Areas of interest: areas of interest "Commercial service"
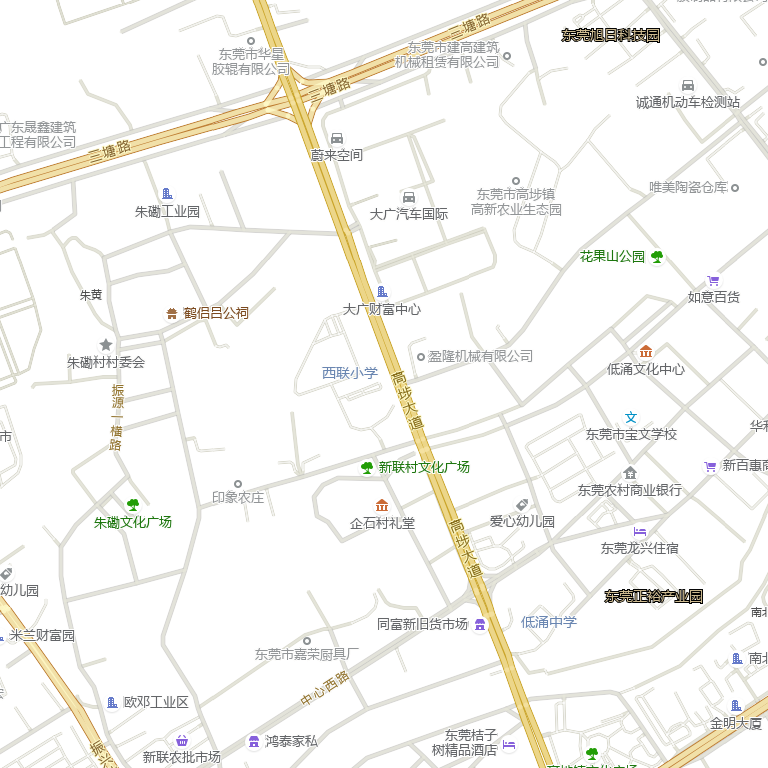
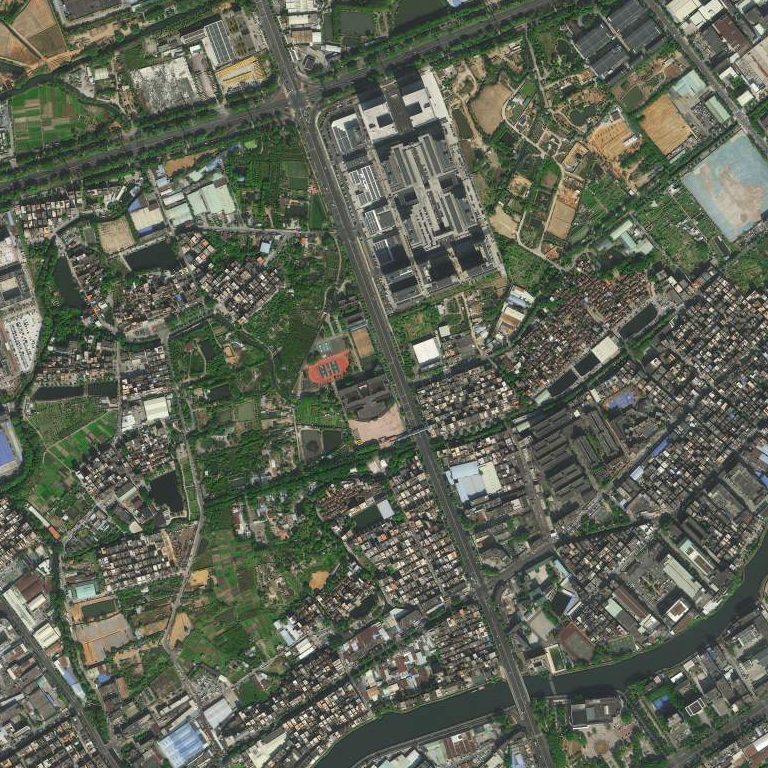